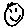
Label: smiley face